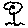
Label: flower